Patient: sex F, age 31
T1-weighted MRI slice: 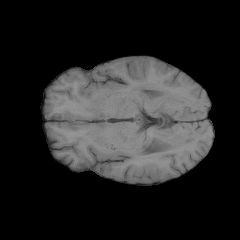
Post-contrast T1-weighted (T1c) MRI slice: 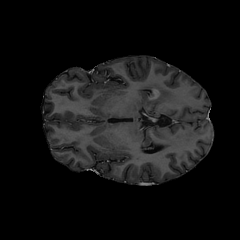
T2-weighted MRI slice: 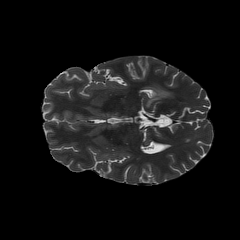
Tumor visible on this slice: yes
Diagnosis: Glioblastoma, IDH-wildtype
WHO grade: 4